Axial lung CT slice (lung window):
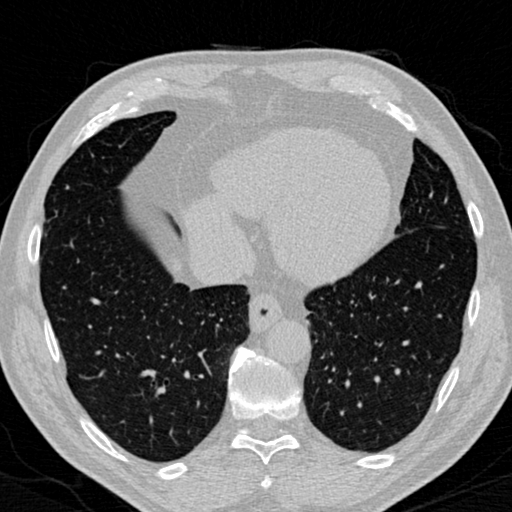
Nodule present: no